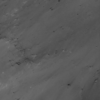
Label: not_dusty